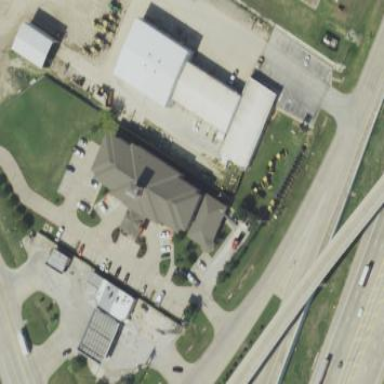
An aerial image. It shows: Hotel building.